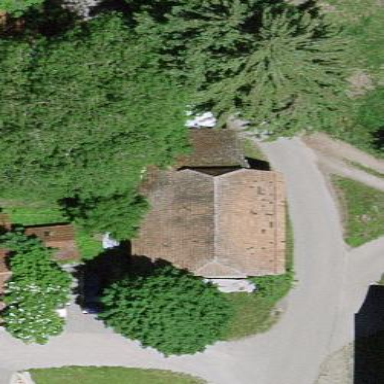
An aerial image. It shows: Barn.